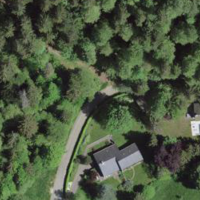
EUNIS habitat code: 55
Species observed at this site:
Ajuga reptans
Cirsium arvense